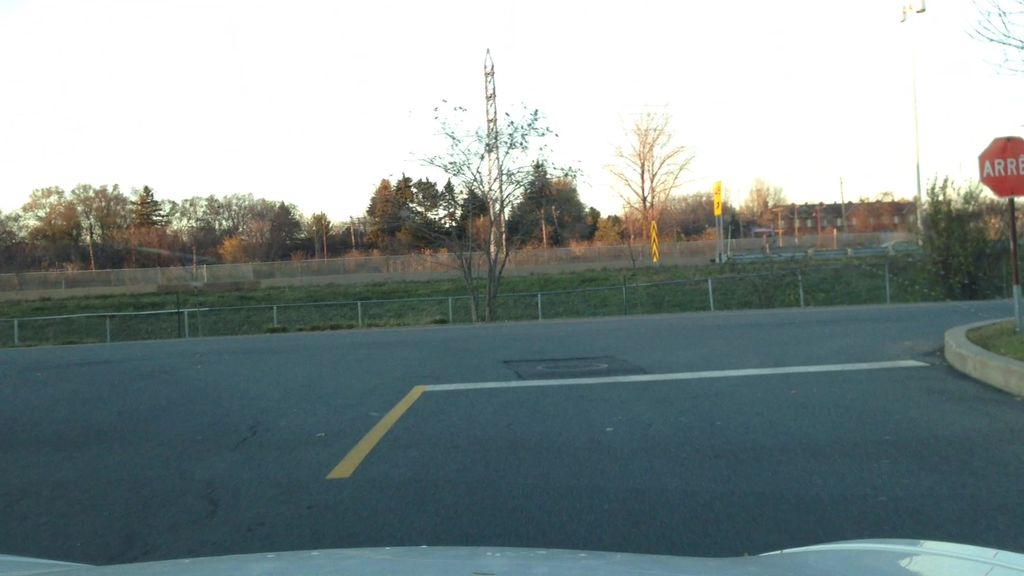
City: montreal